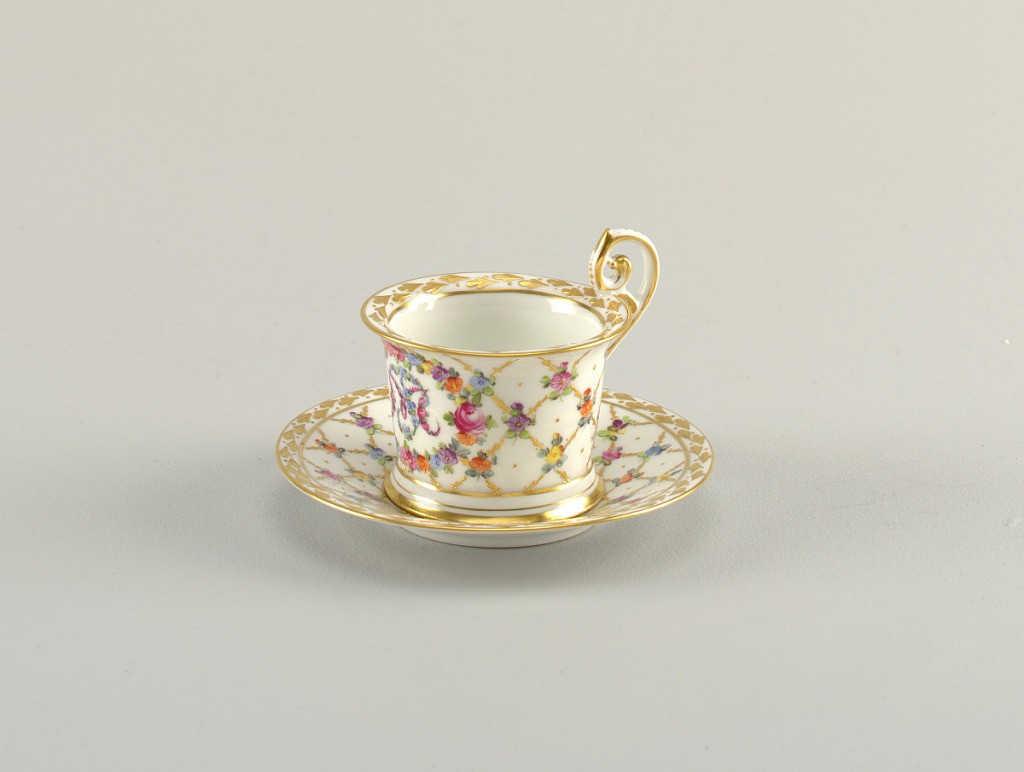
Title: Cup and Saucer with Monogram and Diamond Lattice Pattern
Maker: Carl Thieme Potschappel Porcelain Manufactory, German, established 1872
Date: ca. 1901
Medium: hard paste porcelain, vitreous enamel, gold
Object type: cup and saucer
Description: Cylindrical cup with flaring rim and high scrolling handle. Diamond lattice pattern with flowers at crossing. Gilded rim. Matching saucer.